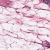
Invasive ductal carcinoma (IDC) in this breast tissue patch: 0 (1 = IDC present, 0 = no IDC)